Question: What is the value of the measurement in the image?
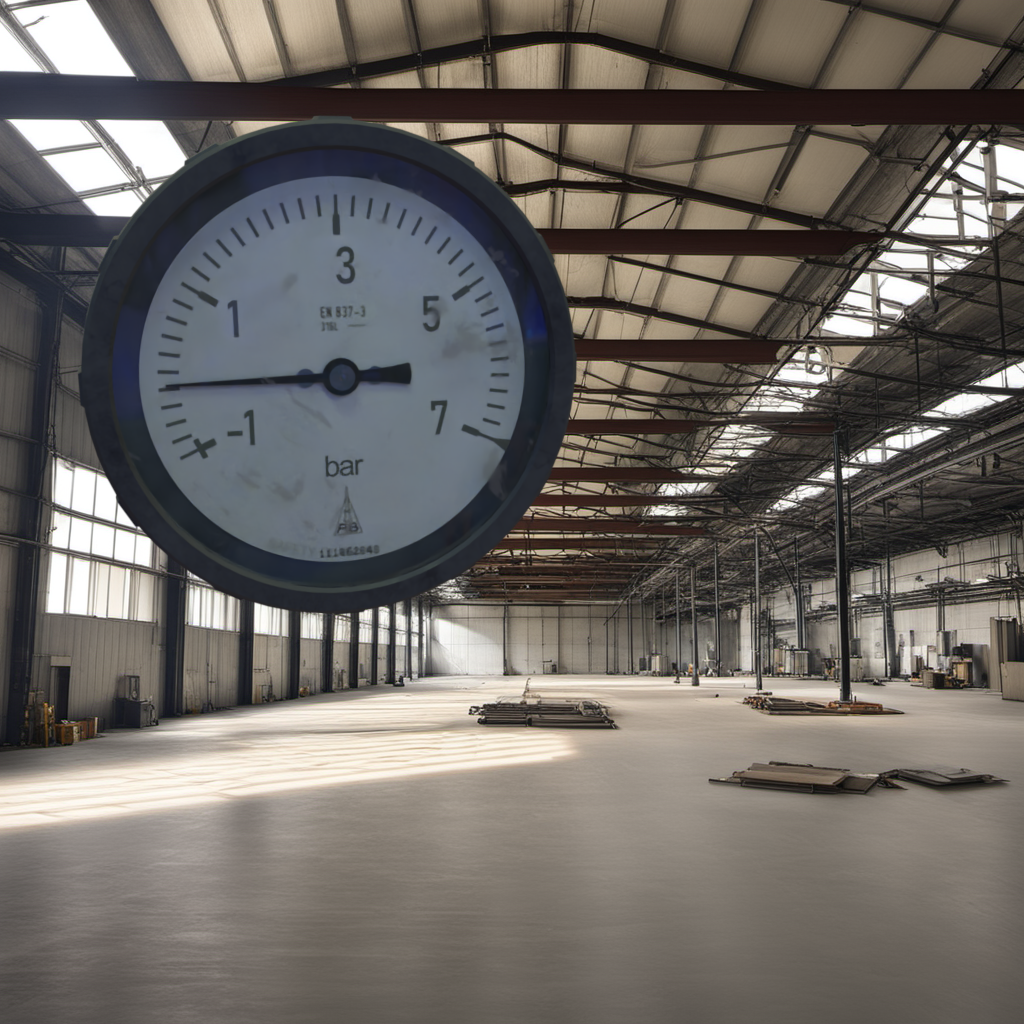
Answer: The result is -0.12
Question: What is the reading range of the measurement in the image?
Answer: The range is from -1 to 7
Question: What is the minimum and maximum value of the measurement shown in the image?
Answer: The minimum value is -1 and the maximum value is 7